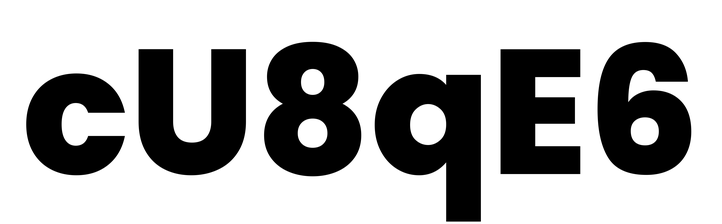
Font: Poppins-ExtraBold